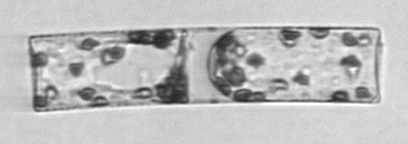
Label: Guinardia_flaccida